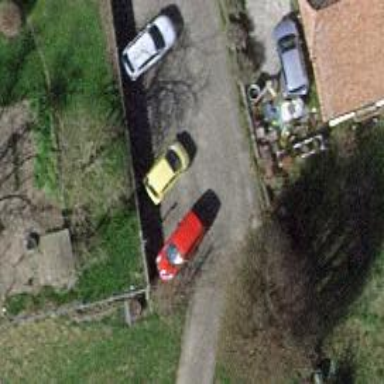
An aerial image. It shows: Alleyway designated as service road.